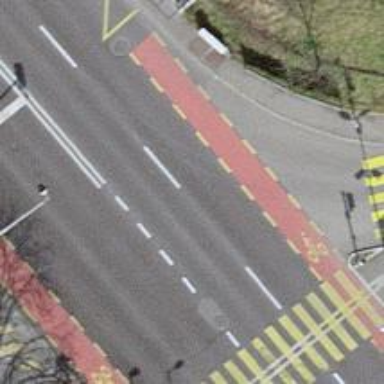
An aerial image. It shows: Road with traffic signals.